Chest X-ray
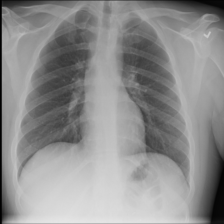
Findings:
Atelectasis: negative
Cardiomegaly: negative
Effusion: negative
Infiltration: negative
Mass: negative
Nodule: negative
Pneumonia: negative
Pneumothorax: negative
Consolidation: negative
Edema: negative
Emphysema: negative
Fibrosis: negative
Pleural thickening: negative
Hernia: negative